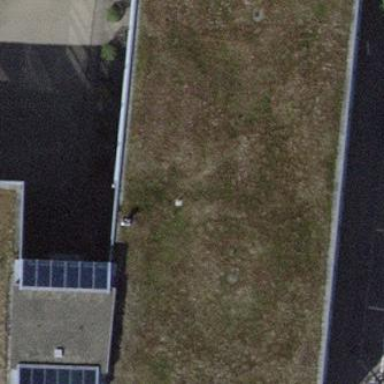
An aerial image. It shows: Commercial building with flat roof.